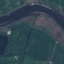
Land use / land cover class: River